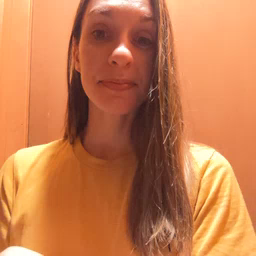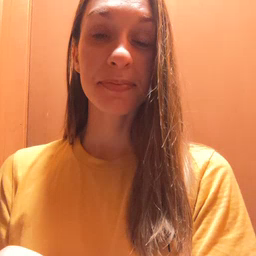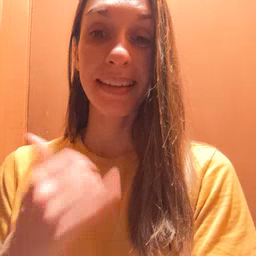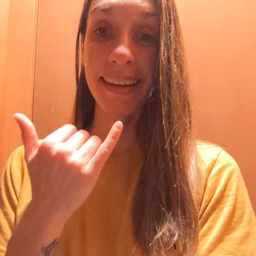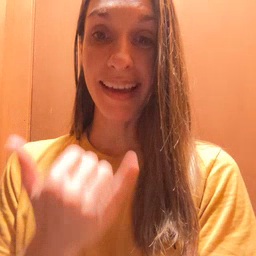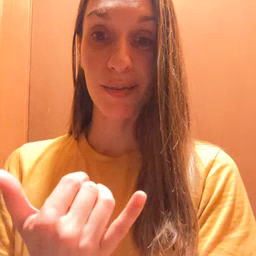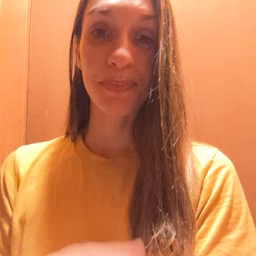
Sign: now